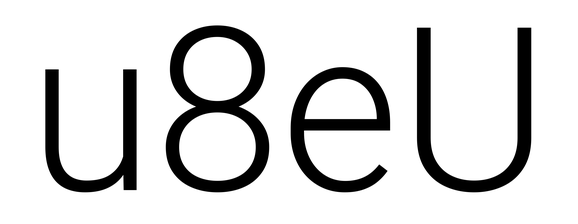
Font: Roboto_Light